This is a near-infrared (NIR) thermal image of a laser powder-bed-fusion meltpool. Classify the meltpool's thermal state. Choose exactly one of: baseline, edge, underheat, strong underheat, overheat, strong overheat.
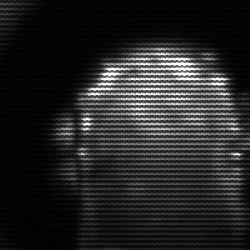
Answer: baseline